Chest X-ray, PA view. Patient: 38 years old, sex F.
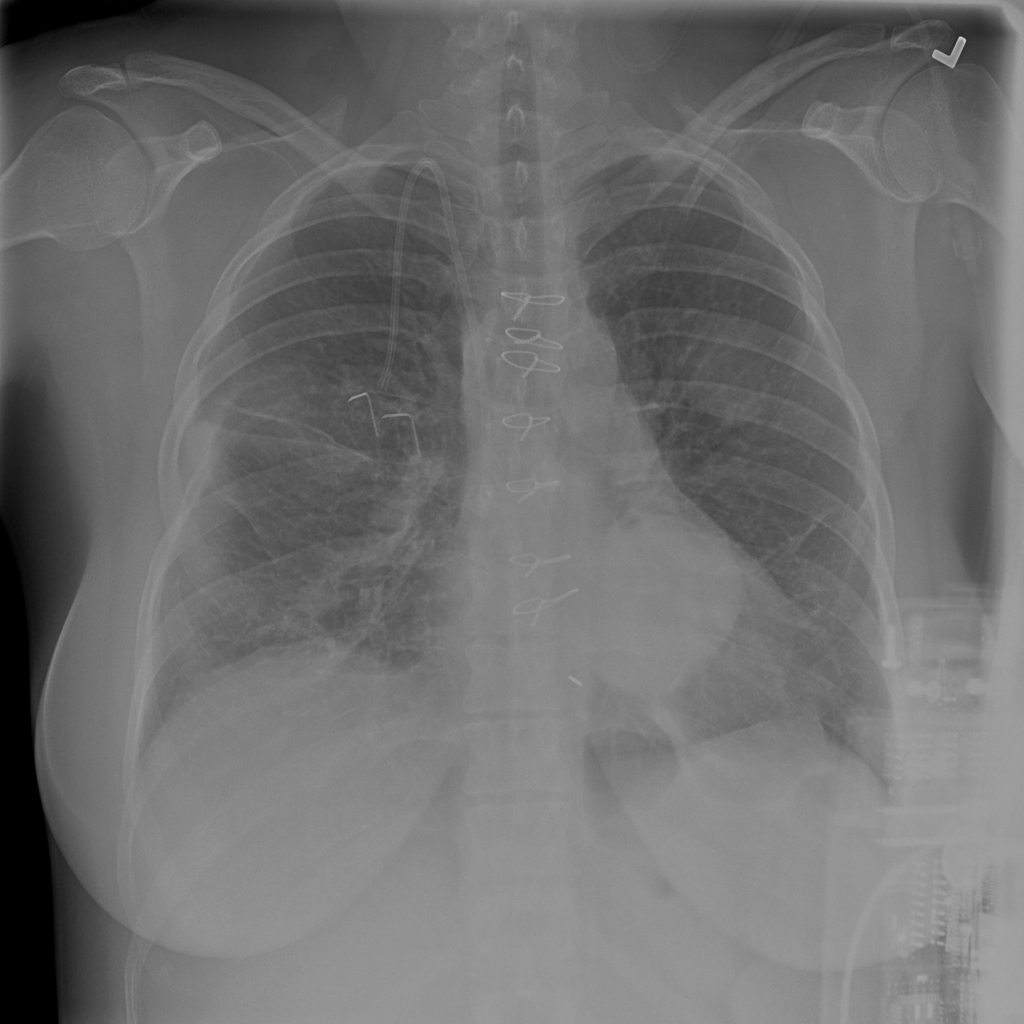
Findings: Nodule